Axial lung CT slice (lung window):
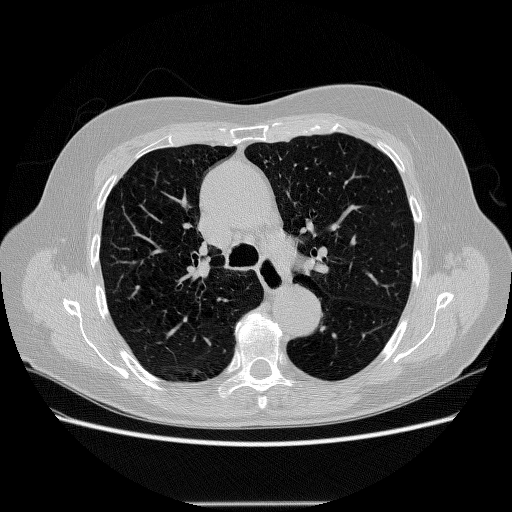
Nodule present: no